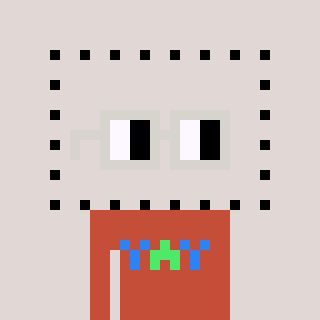
a pixel art character with square light gray glasses, a void-shaped head and a rust-colored body on a warm background